Question: I would like to store data in to binary file (precision 'long' - manufacturer's requirement) but after reading file in another software, numbers are rounded. I figured out that when I try to read that file back in MATLAB, numbers are also rounded. Small example:
'''
>> number=-3.913;
>> fid_out=fopen('test','wb');
>> fwrite(fid_out,number,'long');
>> fclose all;
>> fid_in=fopen('test','rb');
>> fread(fid_in,'long')
ans =
-4
'''
I am sorry, I am not so familiar with binary number type. The reason why I want to use 'long' is external software data decoder. Only information which I got is this:

Some clue?
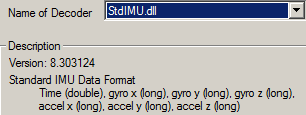
Answer: You got rounded number because you are writing and reading using 'long', which is a 32 bit integer. To make it work, you need replace 'long' by floating types like 'double', 'float' etc.
'''
number=-3.913;
fid_out=fopen('test','wb');
fwrite(fid_out,number,'double');
fclose all;
fid_in=fopen('test','rb');
fread(fid_in,'double')
'''
You will get:
'''
ans =
-3.9130
'''
---
If you have to use 'long', you can first multiple the numbers by a big scale number like '1000' to make it a 'long' and at the same time don't lose the accuracy. Then when loading the data back, you can get the original values by further dividing them by the same scale.